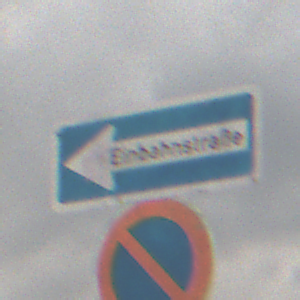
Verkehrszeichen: EinbahnstrasseLinksweisend
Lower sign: EingeschraenktesHalteverbot
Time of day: MorningAfternoon
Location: Outdoor (Nature)
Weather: Overcast
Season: NotSpecified
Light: Natural